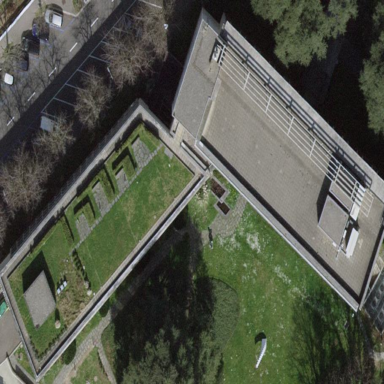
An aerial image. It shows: Office building.